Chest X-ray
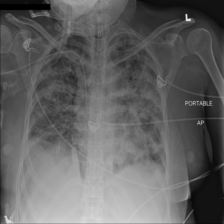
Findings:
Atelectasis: negative
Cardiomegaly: negative
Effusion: negative
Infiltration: negative
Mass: negative
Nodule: negative
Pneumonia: negative
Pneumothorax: negative
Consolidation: negative
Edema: negative
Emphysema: negative
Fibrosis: negative
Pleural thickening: negative
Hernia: negative